Question: My main View is calling Template view is as below:
'''
<%: Html.EditorFor(model => model.AuthorizedCreditCard)%>
'''
My Templates are as below :

Both above templates are consuming same model (i.e. 'model.AuthorizedCreditCard').
So My question is How to find which Template is runing when I call 'EditorFor'.
I would like to have a .
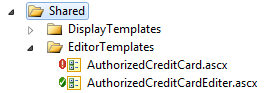
Answer: By default, the 'EditorFor' helper uses the template whose name matches the name of the type being edited. So, if your 'AuthorizedCreditCard' is an instance of something called 'AuthorizedCreditCard', then it should use 'AuthorizedCreditCard.ascx'. If you want to use something else, you can pass the name of the template you want as a string, thus:
'''
<%: Html.EditorFor(model => model.AuthorizedCreditCard, "AuthorizedCreditCardEditer")%>
'''